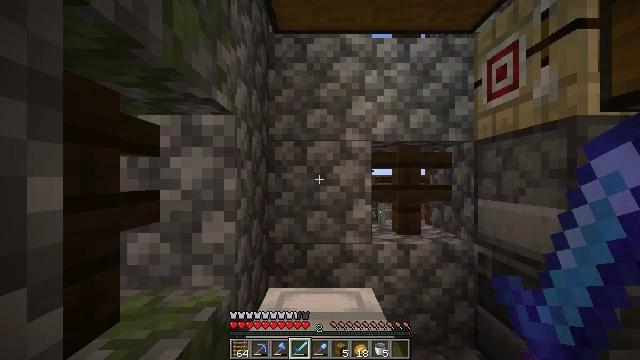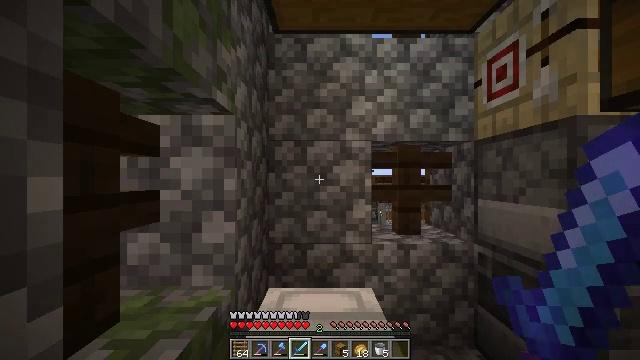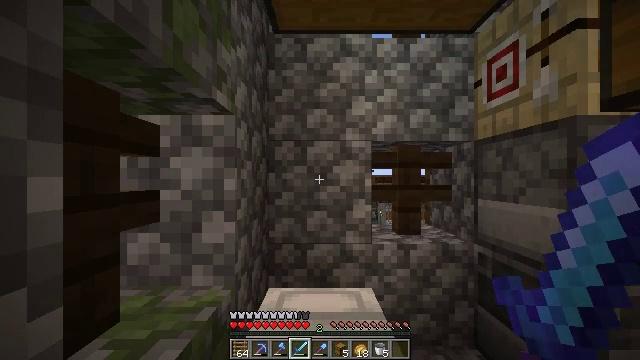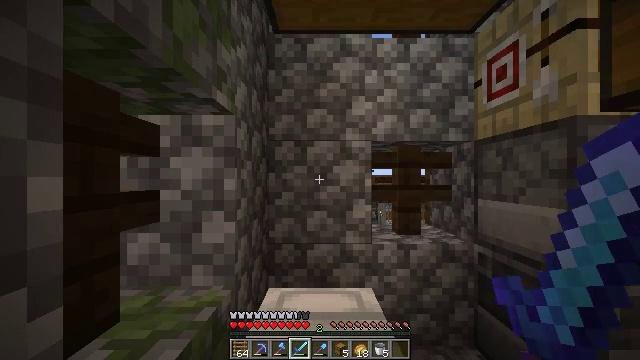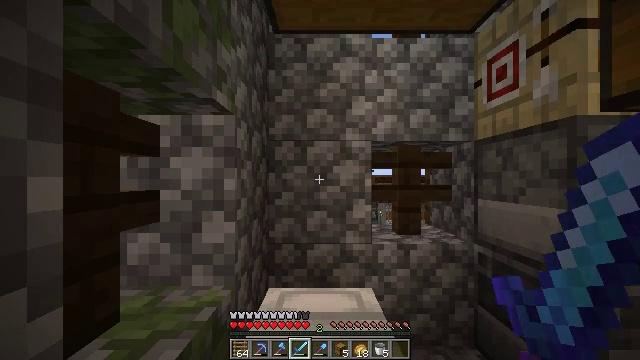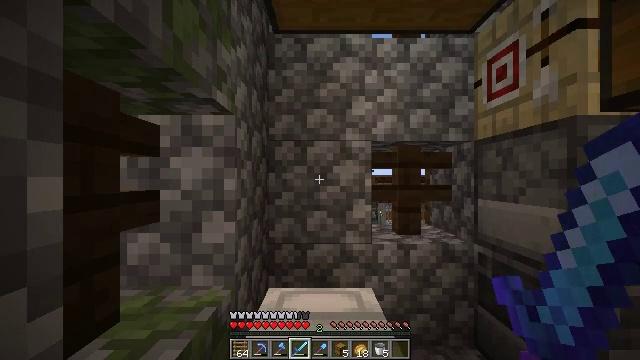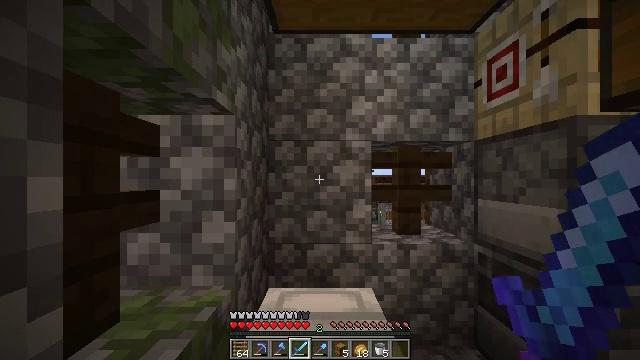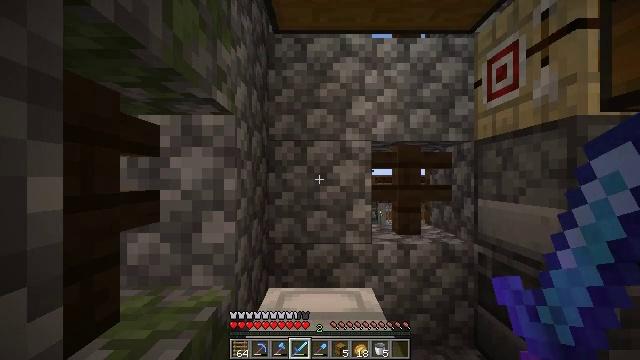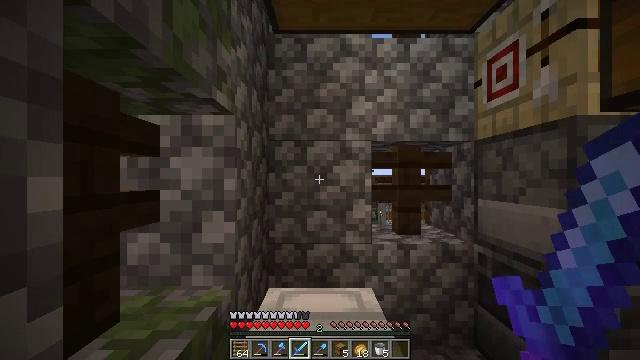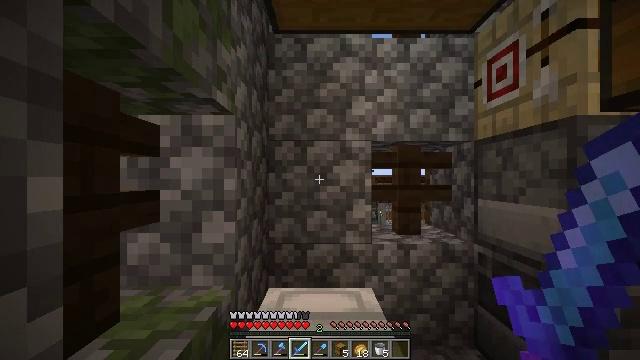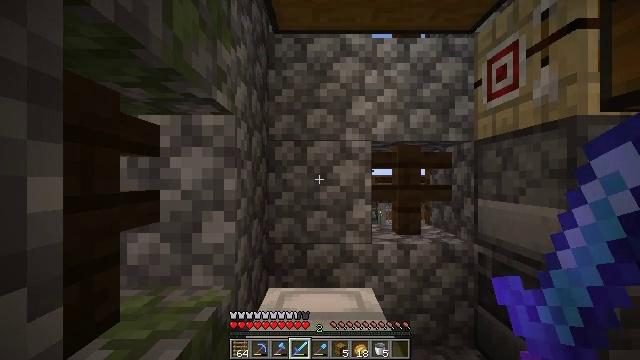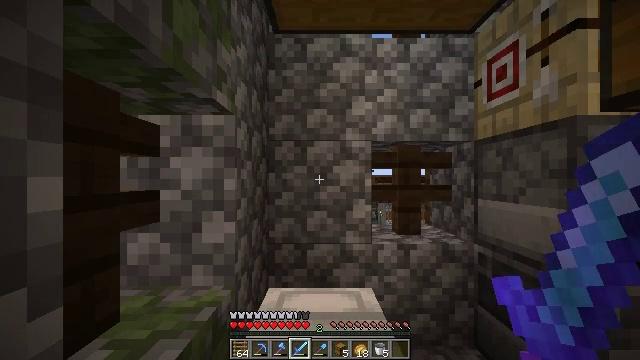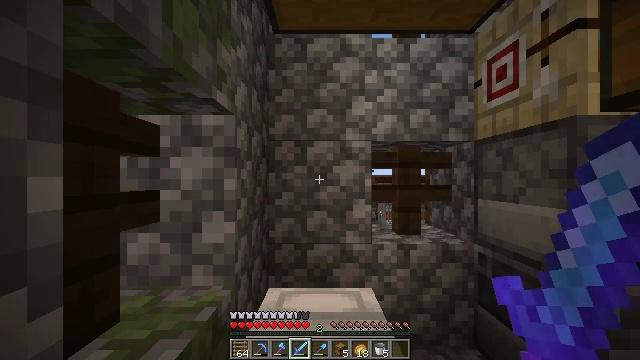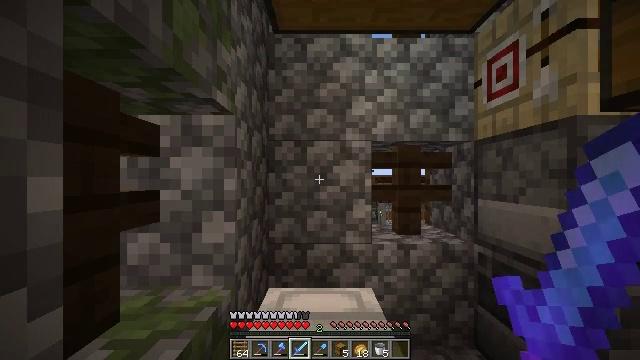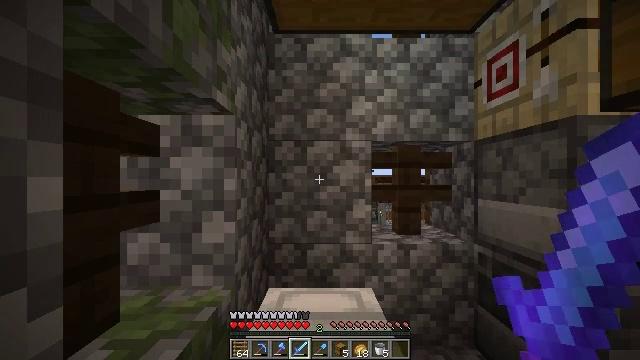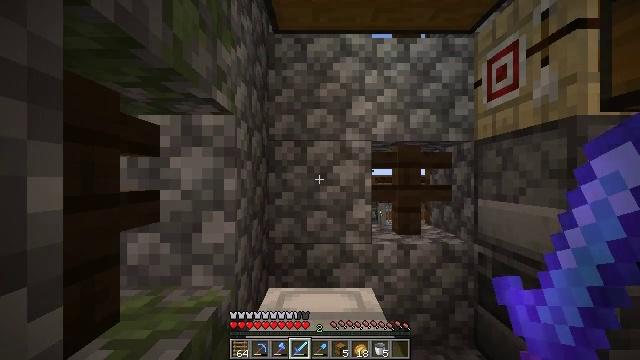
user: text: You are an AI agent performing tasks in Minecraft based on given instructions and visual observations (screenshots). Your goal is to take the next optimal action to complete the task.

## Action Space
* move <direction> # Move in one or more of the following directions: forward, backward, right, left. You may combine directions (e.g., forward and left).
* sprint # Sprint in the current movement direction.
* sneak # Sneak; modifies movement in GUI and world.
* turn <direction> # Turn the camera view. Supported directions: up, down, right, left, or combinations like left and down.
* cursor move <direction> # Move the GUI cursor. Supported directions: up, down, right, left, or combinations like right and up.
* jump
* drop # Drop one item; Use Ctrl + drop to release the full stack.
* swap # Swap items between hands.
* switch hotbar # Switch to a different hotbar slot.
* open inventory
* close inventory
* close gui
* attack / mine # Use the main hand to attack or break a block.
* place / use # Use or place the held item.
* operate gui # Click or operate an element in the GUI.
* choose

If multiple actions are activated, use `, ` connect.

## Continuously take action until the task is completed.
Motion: motion action
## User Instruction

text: Mine the glass to clear the view.
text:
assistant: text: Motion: no_op
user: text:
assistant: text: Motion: no_op
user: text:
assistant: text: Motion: no_op
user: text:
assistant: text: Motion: no_op
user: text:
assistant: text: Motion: no_op
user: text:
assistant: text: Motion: no_op
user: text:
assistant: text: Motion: no_op
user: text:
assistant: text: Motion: no_op
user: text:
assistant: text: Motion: no_op
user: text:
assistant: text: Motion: no_op
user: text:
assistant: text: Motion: no_op
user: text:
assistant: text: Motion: no_op
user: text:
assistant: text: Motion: no_op
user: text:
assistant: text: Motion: no_op
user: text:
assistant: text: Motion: no_op
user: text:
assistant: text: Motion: no_op
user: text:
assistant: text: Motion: no_op
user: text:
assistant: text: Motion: no_op
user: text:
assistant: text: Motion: no_op
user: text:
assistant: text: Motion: no_op
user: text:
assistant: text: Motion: no_op
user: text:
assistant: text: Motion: no_op
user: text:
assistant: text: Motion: no_op
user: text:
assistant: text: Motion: no_op
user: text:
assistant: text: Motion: no_op
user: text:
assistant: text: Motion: no_op
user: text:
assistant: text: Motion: no_op
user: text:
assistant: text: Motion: no_op
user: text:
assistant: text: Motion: no_op
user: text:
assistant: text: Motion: no_op